Interaction volume radius: 5 \u00c5
Interaction volume height: 25 \u00c5
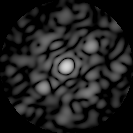
Disorder parameter: 0.6174